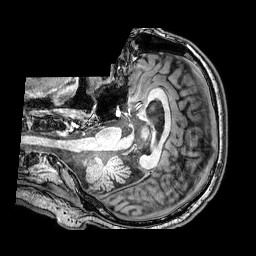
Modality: T1w
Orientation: axial
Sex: male
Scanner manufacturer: philips
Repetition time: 0.008182 s
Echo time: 0.00374 s